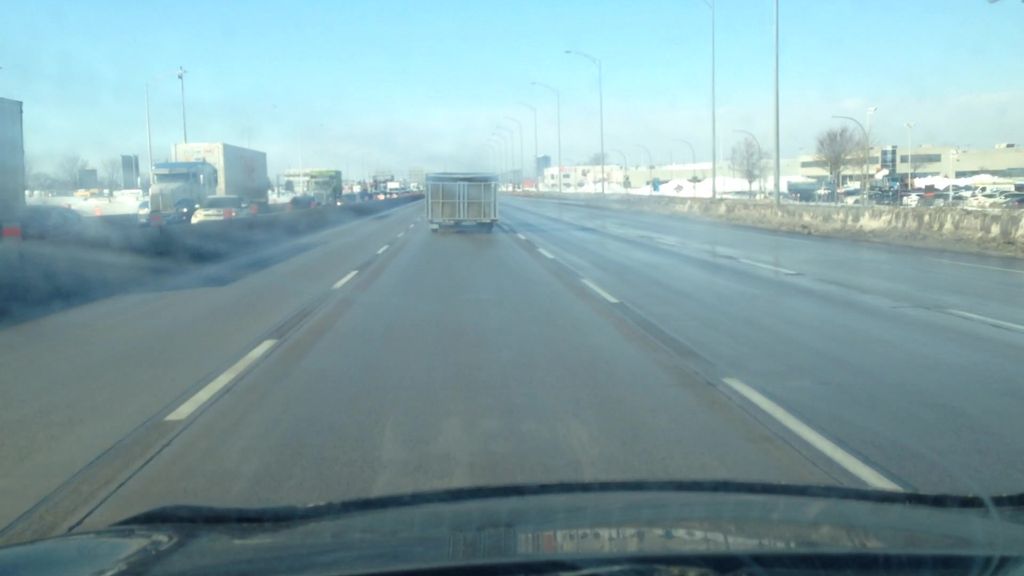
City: montreal